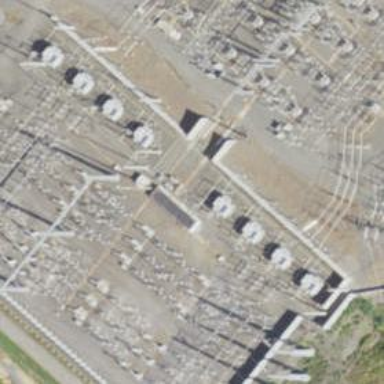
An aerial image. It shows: Switch for power supply.